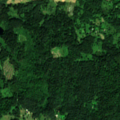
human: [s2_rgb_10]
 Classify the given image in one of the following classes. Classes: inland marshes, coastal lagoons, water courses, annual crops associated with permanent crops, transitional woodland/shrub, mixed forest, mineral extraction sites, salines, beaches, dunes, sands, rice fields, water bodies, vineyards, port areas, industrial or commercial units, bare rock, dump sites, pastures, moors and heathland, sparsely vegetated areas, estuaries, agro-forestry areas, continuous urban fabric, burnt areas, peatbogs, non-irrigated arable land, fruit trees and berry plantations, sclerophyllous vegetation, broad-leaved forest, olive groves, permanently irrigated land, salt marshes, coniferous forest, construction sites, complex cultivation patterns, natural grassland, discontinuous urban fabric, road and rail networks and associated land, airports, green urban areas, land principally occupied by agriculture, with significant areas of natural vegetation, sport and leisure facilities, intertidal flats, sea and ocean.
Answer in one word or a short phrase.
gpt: complex cultivation patterns, land principally occupied by agriculture, with significant areas of natural vegetation, mixed forest, transitional woodland/shrub